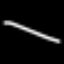
Label: line